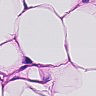
Metastatic tissue present: no